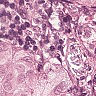
Metastatic tissue present: yes